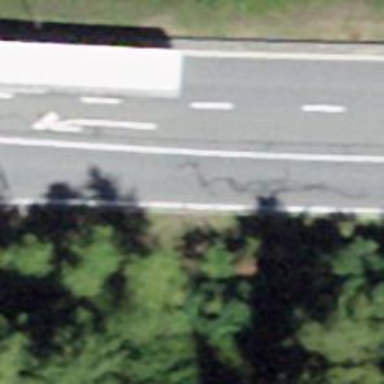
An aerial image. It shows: Primary road with asphalt surface.